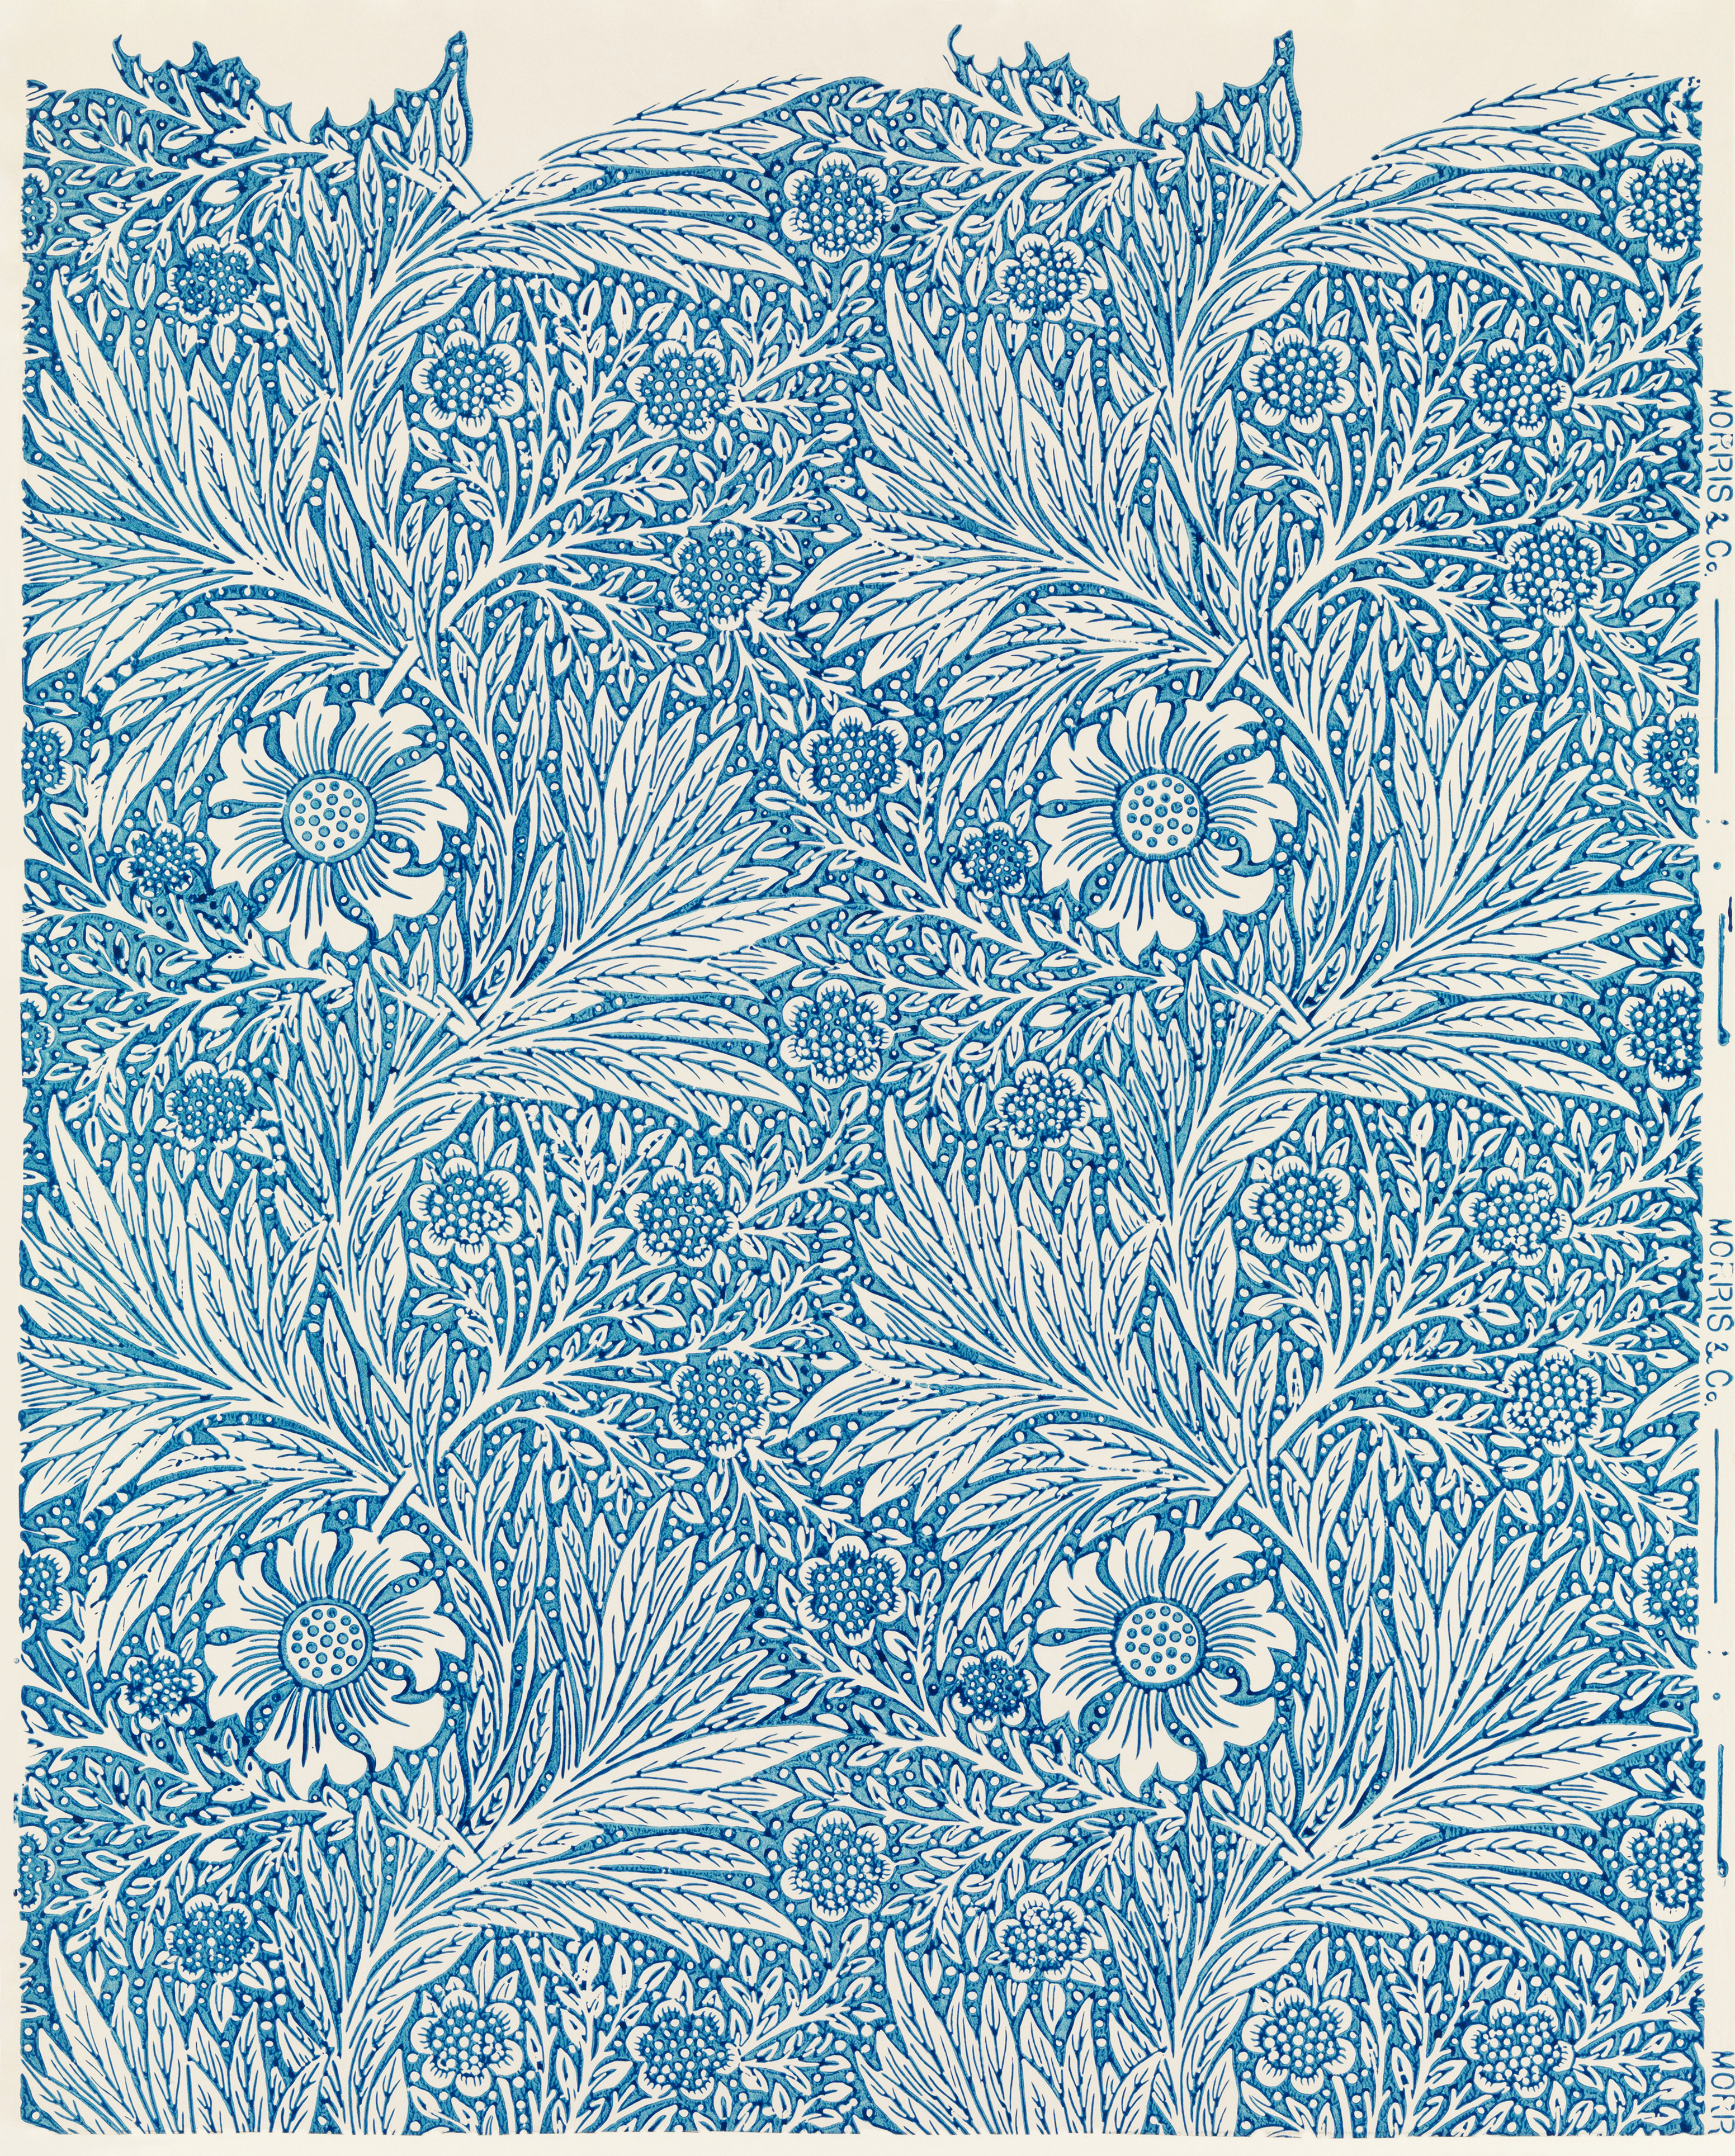
Design: MarigoldBlue
Year: 1875